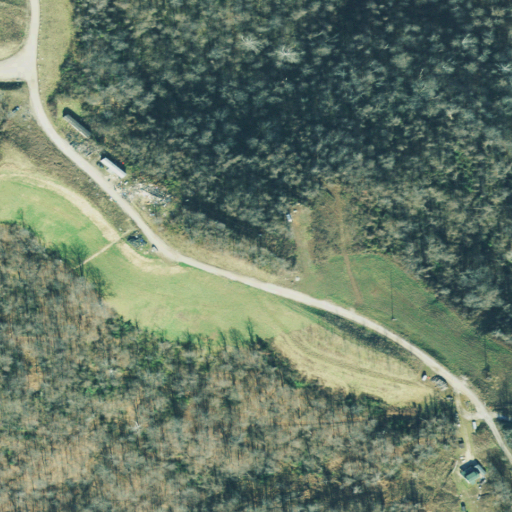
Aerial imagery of ridge(s) in Ohio named Tise Ridge containing deciduous forest, mixed forest, shrub, open development, medium intensity development, grassland, pasture, high intensity development, and low intensity development